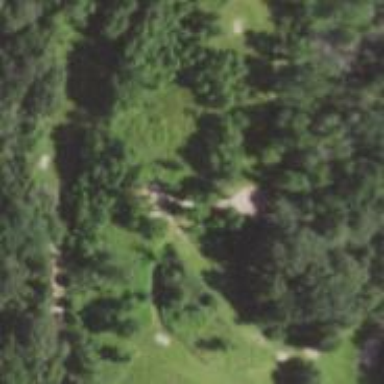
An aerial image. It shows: Fairway for disc golf.